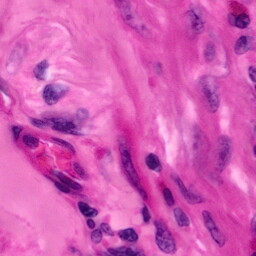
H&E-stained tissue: Pancreatic